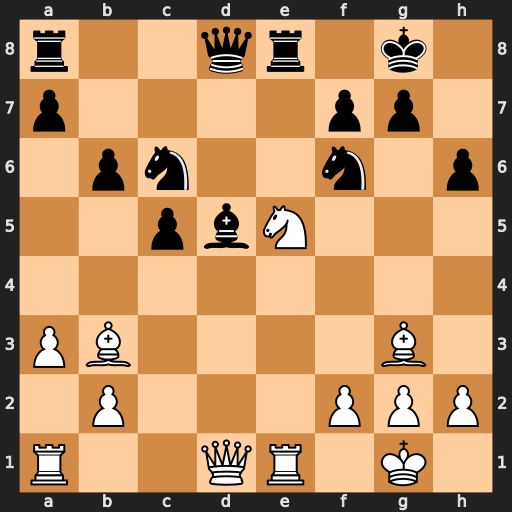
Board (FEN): r2qr1k1/p4pp1/1pn2n1p/2pbN3/8/PB4B1/1P3PPP/R2QR1K1
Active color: w
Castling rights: -
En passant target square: -
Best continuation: Bxd5 Nxd5 Nxc6